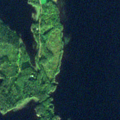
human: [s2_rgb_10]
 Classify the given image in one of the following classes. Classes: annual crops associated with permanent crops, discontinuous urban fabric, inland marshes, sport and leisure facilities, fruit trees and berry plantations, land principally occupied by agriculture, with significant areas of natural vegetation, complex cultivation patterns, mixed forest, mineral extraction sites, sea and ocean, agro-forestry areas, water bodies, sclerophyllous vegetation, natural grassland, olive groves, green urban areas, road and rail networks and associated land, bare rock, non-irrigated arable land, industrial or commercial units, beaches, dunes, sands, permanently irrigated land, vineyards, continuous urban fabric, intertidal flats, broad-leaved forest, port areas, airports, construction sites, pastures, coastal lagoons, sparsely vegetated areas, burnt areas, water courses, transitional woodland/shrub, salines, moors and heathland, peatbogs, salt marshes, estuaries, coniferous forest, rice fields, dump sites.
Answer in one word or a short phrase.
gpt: mixed forest, water bodies